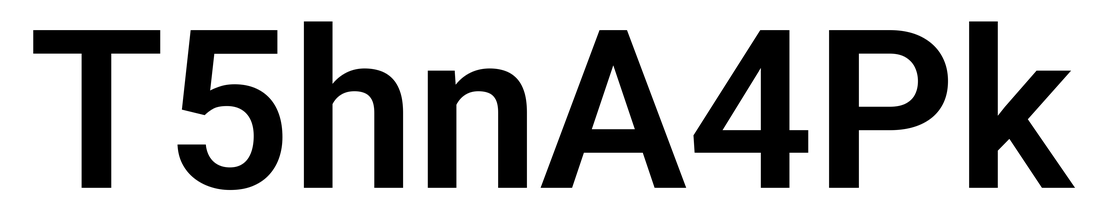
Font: Roboto_SemiBold